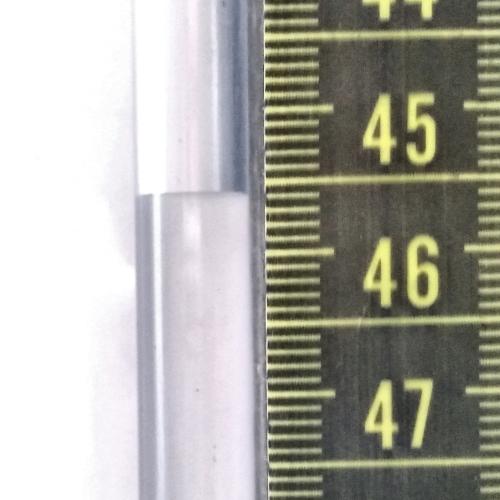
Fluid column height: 45.6 cm